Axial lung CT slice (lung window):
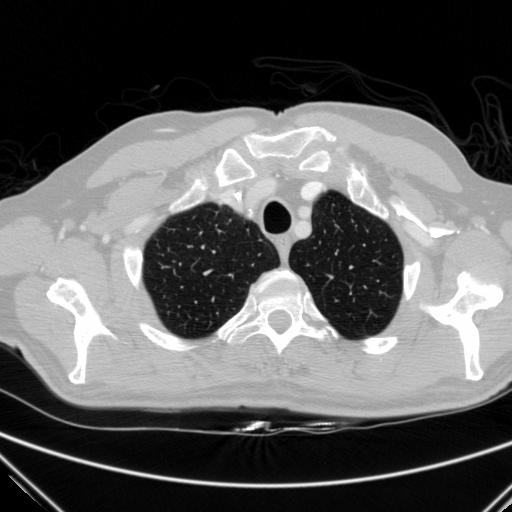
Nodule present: no